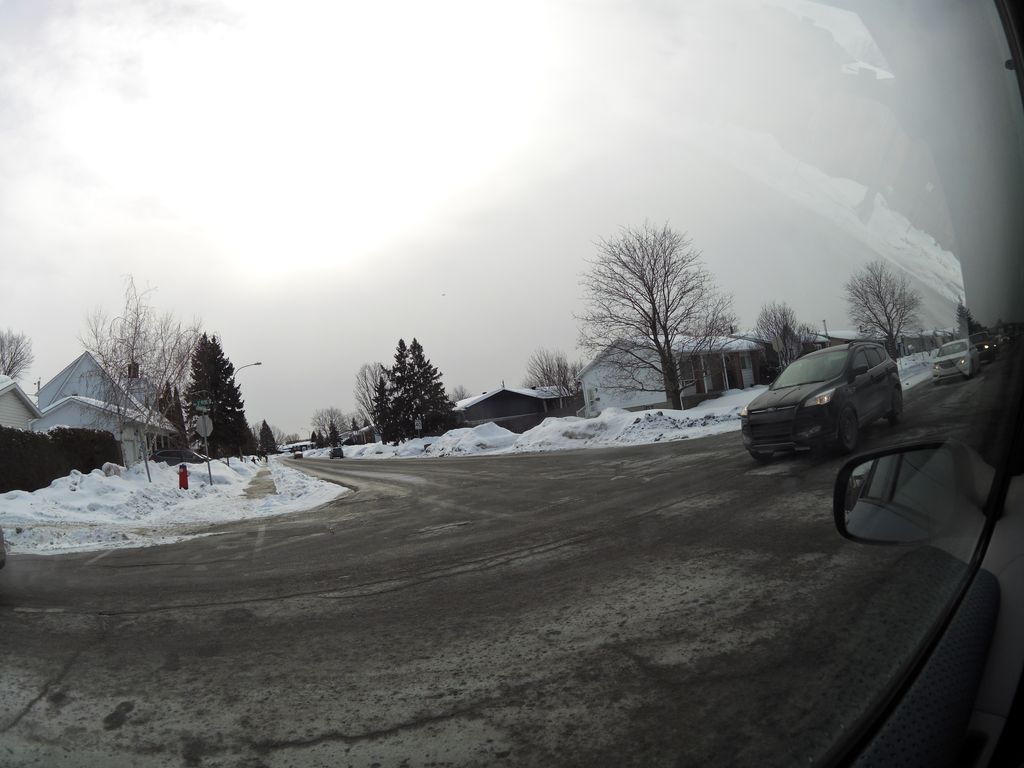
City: ottawa-gatineau